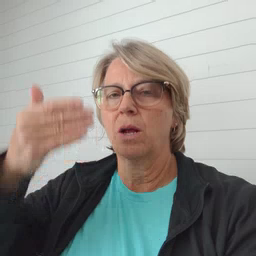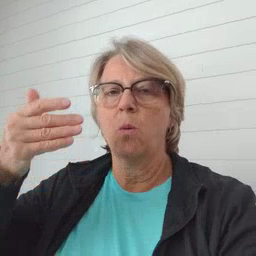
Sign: glasswindow